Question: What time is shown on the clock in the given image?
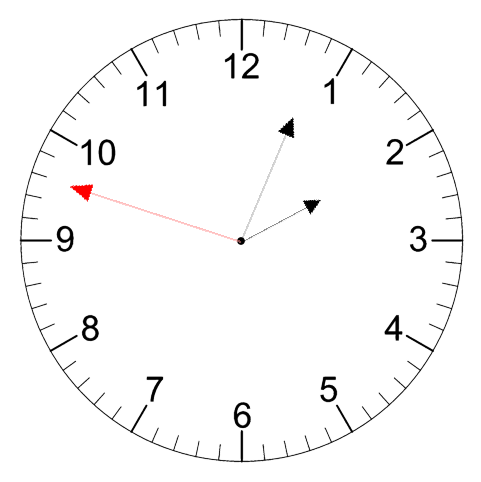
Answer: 02:03:48